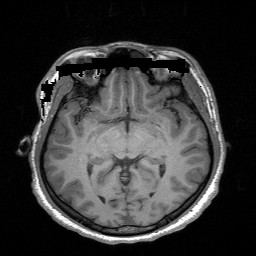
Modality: T1w
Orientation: coronal